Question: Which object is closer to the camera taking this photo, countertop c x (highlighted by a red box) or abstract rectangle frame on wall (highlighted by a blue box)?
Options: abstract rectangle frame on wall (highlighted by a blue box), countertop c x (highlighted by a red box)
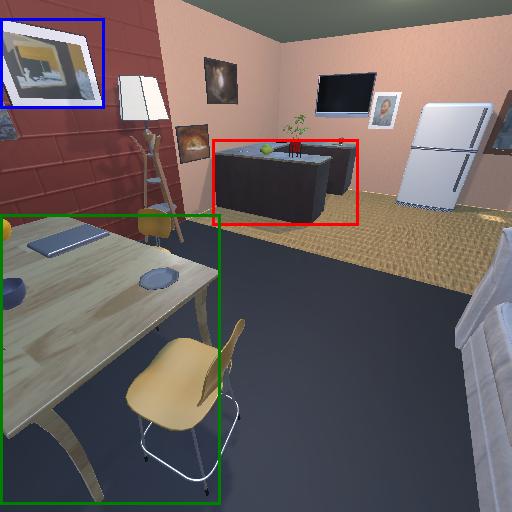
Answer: abstract rectangle frame on wall (highlighted by a blue box)